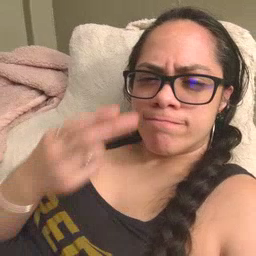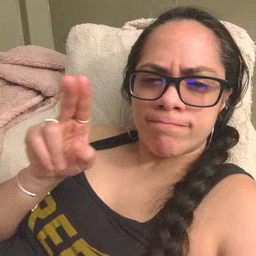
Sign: nap